Question: Consider this code in a Swift playground:
'''
import Cocoa
class Thing: Printable {
let name: String
init() {
name = "something"
}
var description: String { return name }
}
let a = Thing()
println("hello, \(a)")
'''
As an image:

Expected: I expect the last line to print "hello, something".
Observed: it prints "hello, __lldb_expr_1.Thing" as if I had not implemented the Printable protocol.
The code actually works in the context of a real iOS app where it prints "hello, something" using the Printable protocol as expected.
Why does this code not print what I expect in the playground? Is this a limitation of playgrounds?
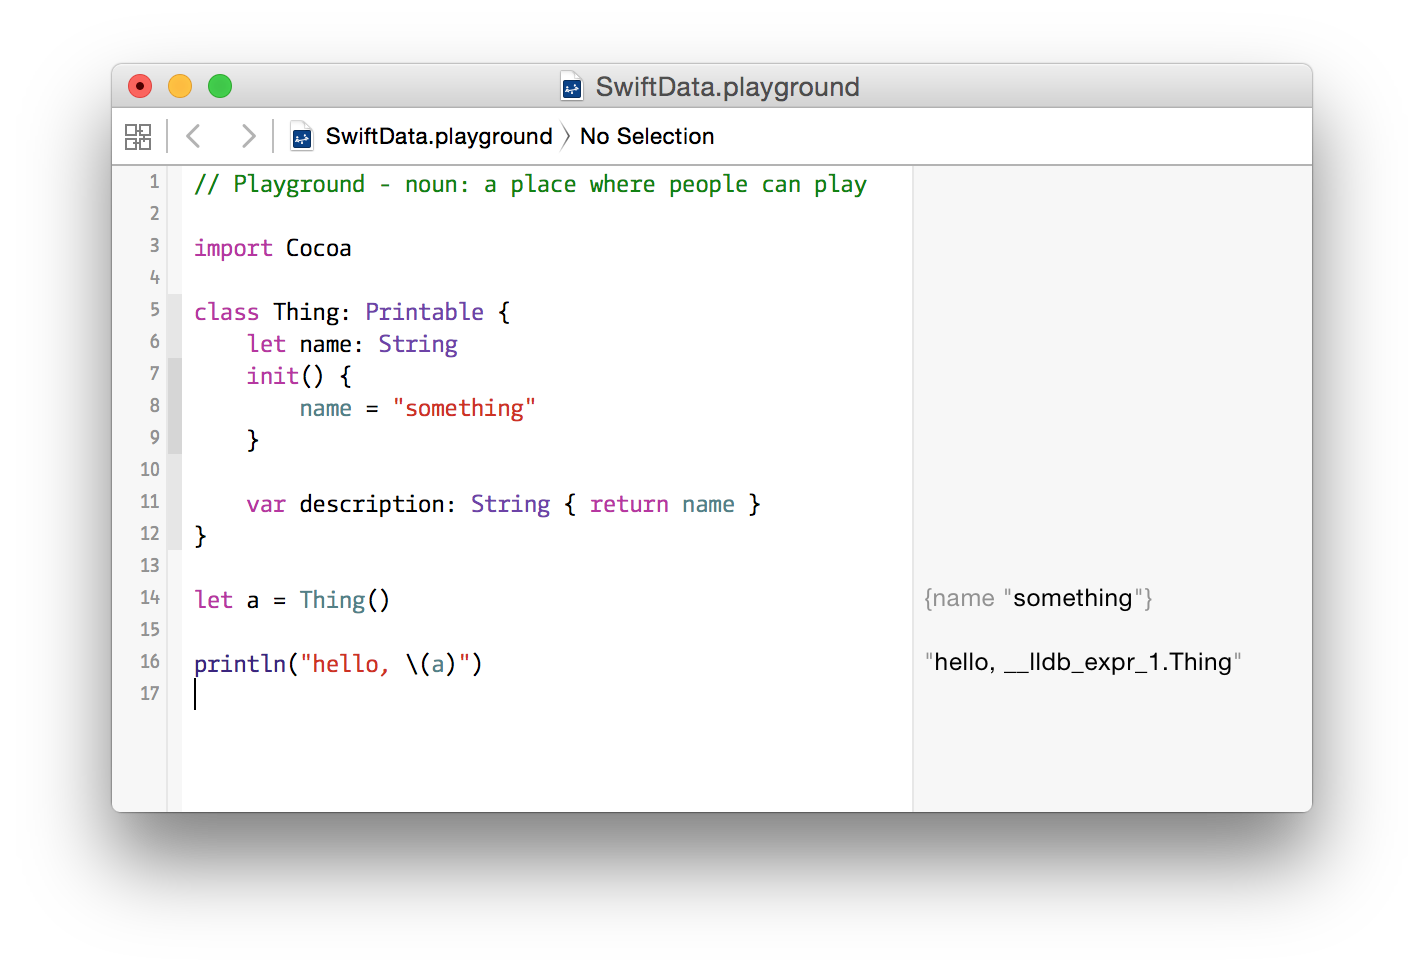
Answer: I think this bug have been fixed in Swift 1.2